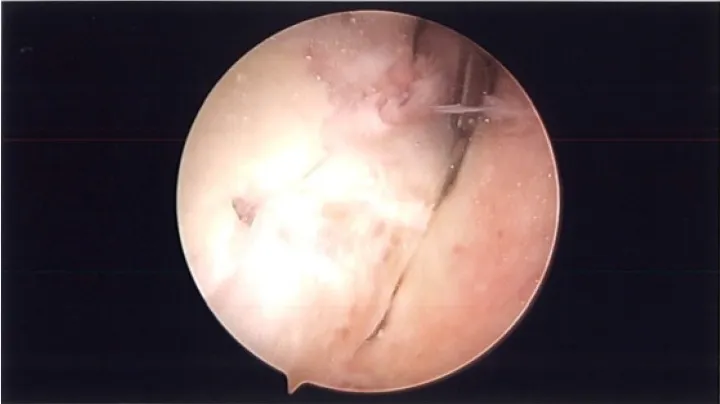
Arthroscopy picture of left shoulder showing superior capsular release with arthroscopic liberator knife.
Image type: endoscopy (arthroscopy)